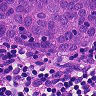
Metastatic tissue present: yes